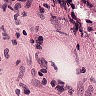
Metastatic tissue present: yes